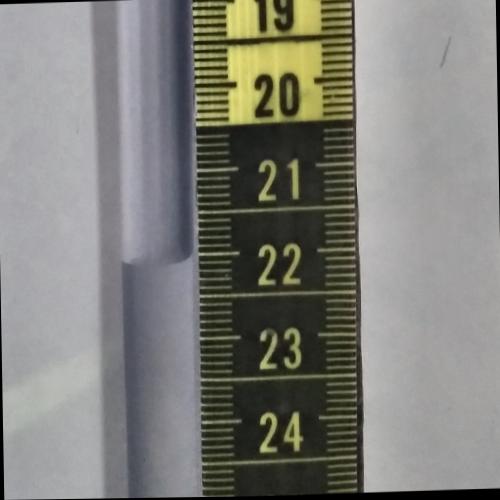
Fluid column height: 22.0 cm